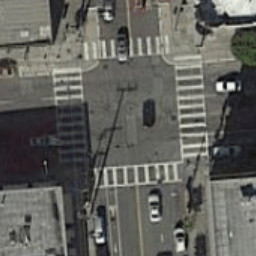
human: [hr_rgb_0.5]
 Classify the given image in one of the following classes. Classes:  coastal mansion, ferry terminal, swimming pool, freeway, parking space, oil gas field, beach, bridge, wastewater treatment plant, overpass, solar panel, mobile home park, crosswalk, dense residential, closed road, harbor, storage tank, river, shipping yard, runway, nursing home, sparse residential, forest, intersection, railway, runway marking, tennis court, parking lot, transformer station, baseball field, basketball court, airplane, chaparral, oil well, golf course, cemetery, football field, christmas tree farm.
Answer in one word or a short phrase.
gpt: crosswalk